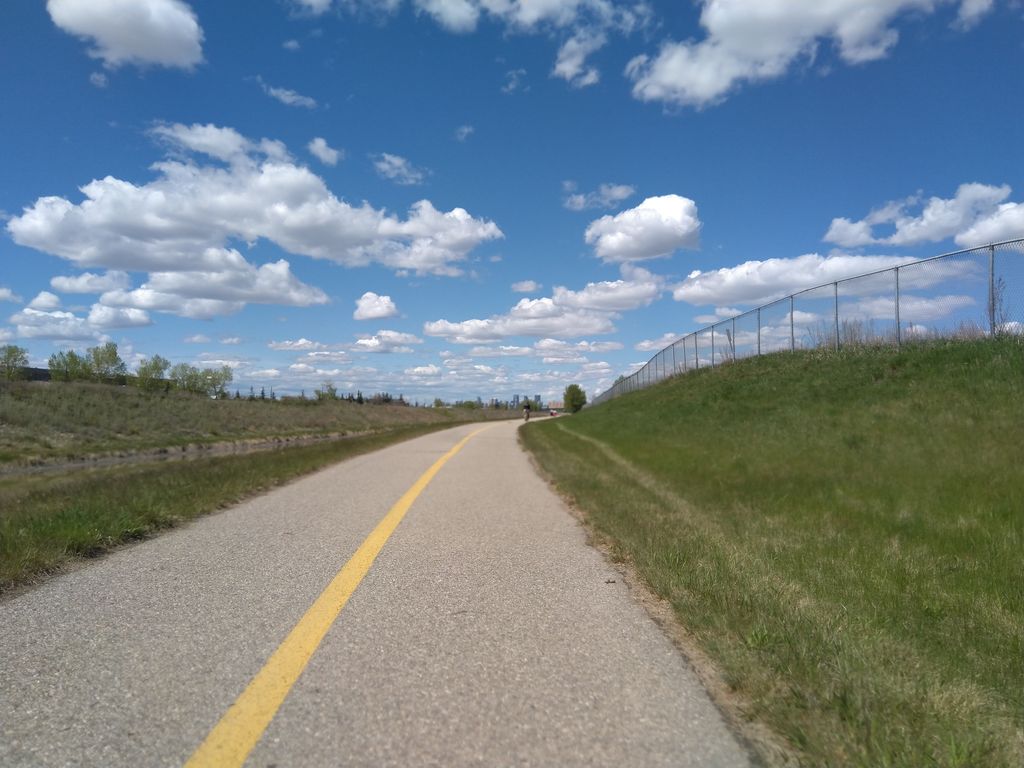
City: calgary